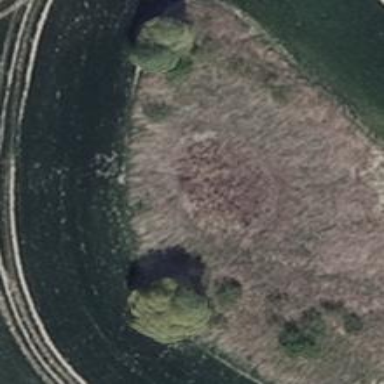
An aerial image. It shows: Serene pond surrounded by nature.